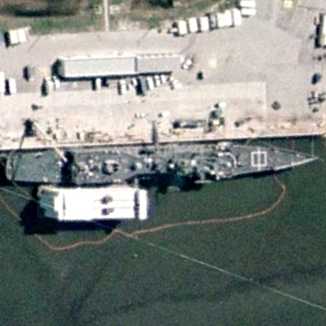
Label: cruiser